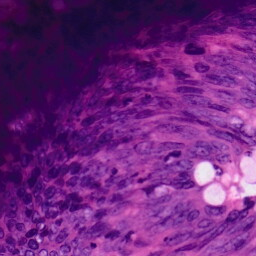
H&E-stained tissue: Colon